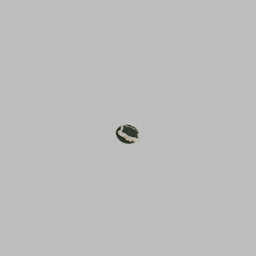
Label: furniture